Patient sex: M
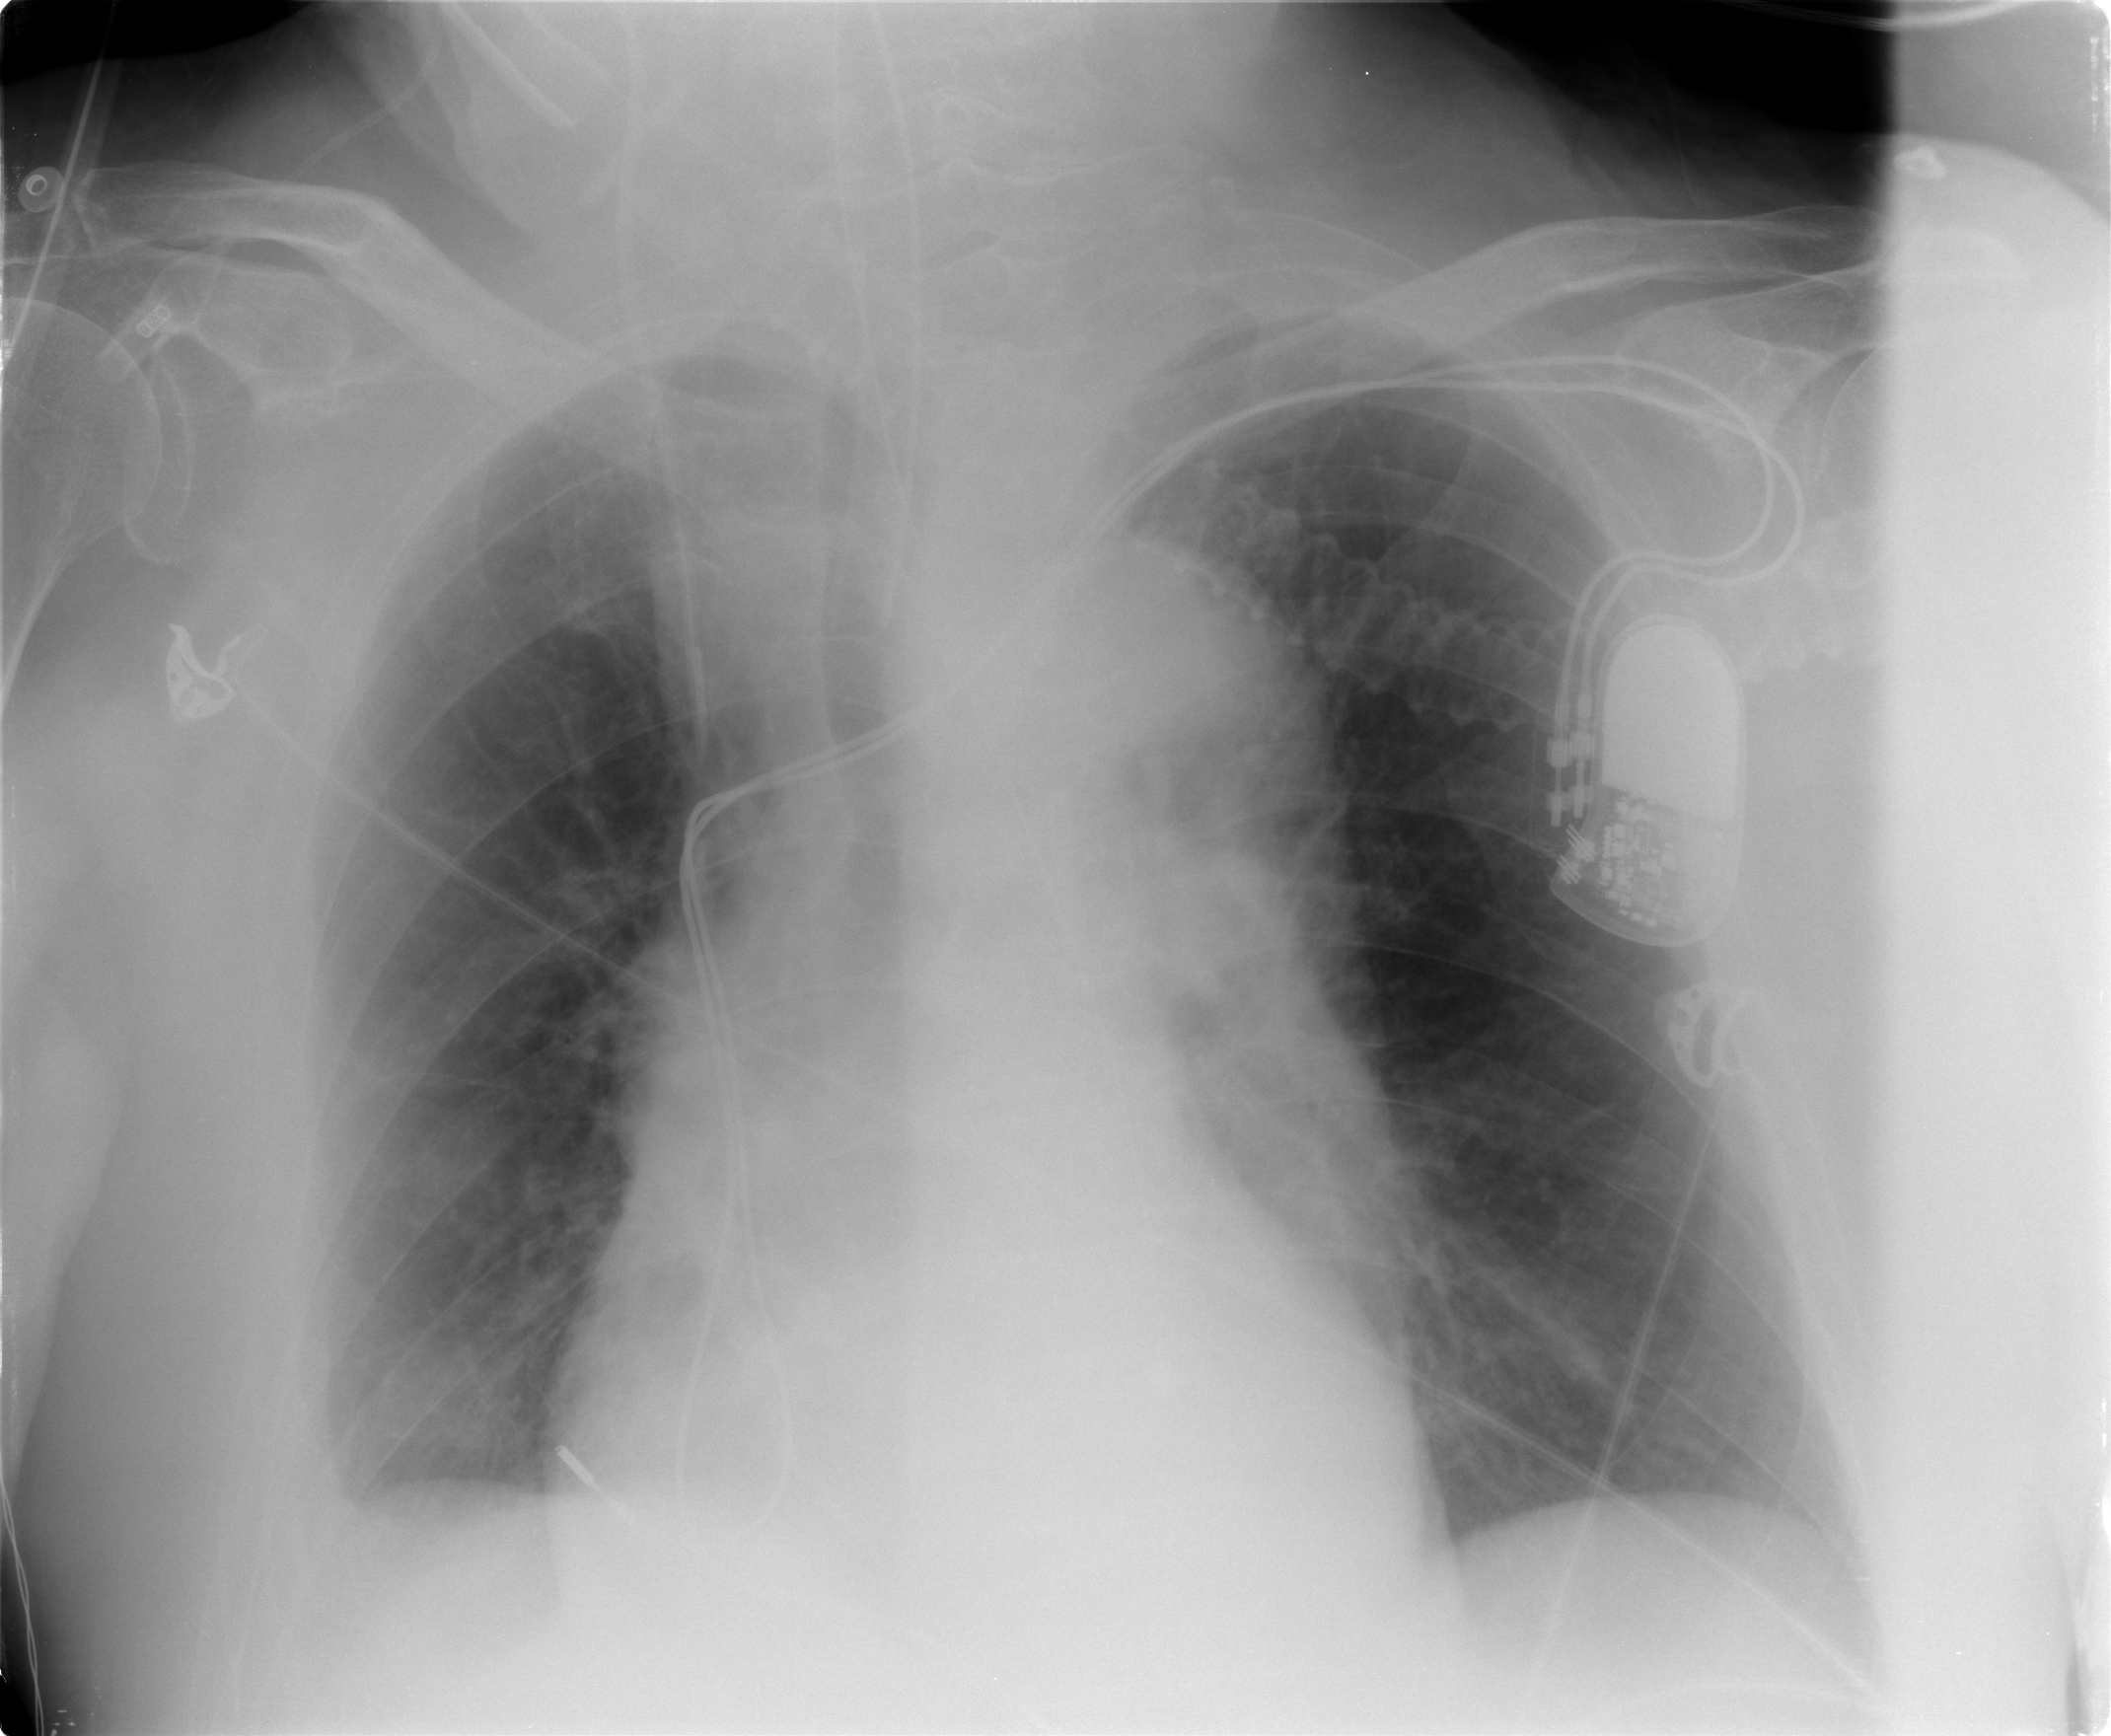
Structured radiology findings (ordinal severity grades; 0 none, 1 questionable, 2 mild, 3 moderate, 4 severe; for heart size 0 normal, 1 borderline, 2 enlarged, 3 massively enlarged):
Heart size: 0
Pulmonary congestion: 0
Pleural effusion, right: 2
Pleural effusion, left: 0
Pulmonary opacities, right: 0
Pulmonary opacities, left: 0
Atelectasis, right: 0
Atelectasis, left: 0